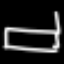
Label: bed